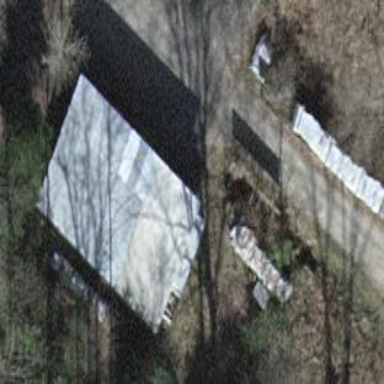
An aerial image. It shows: Shed.